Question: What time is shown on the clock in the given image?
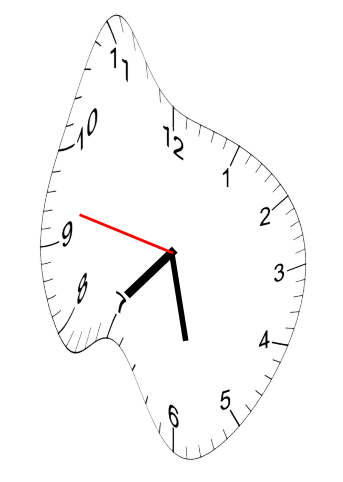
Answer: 07:27:47